Question: Given the following database structure and using the EntityFramework.

Every five minutes, the 'phasecount' table gets records for each record in 'Phase'.
'''
using (Entities db = new Entities())
{
db.ContextOptions.LazyLoadingEnabled = false;
int numberofcontrollers = (from a in db.Junctions select a).Count();
List<int> controllerids = (from b in db.Junctions select b.Id).ToList();
var configuration = (from c in db.Configurations select c).First();
DateTime laststamp = (from s in db.Stamps select s.Time).Max();
DateTime firststamp = laststamp.AddMinutes(-1 * (CountIntervalsBefore - 1) * TimeSliceLength);
var stamps = from s in db.Stamps.Include("PhaseCounts.Phase") where s.Time >= firststamp && s.Time <= laststamp orderby s.Id select s;
// check consistency; number of stamps should equal timeslices*controllers
if (stamps.Count() != CountIntervalsBefore * numberofcontrollers)
{
//counts are not available for all timeslices and controllers
//do extended consistency check (and use dummy data?)
}
}
'''
I want to select for one hour each phasecount for all phases.
stamps normally equals 72, ie 12 5-minute slices * 6 junctions.
If it doesn't equal 72, how to determine which phases and which timestamps have missing data?
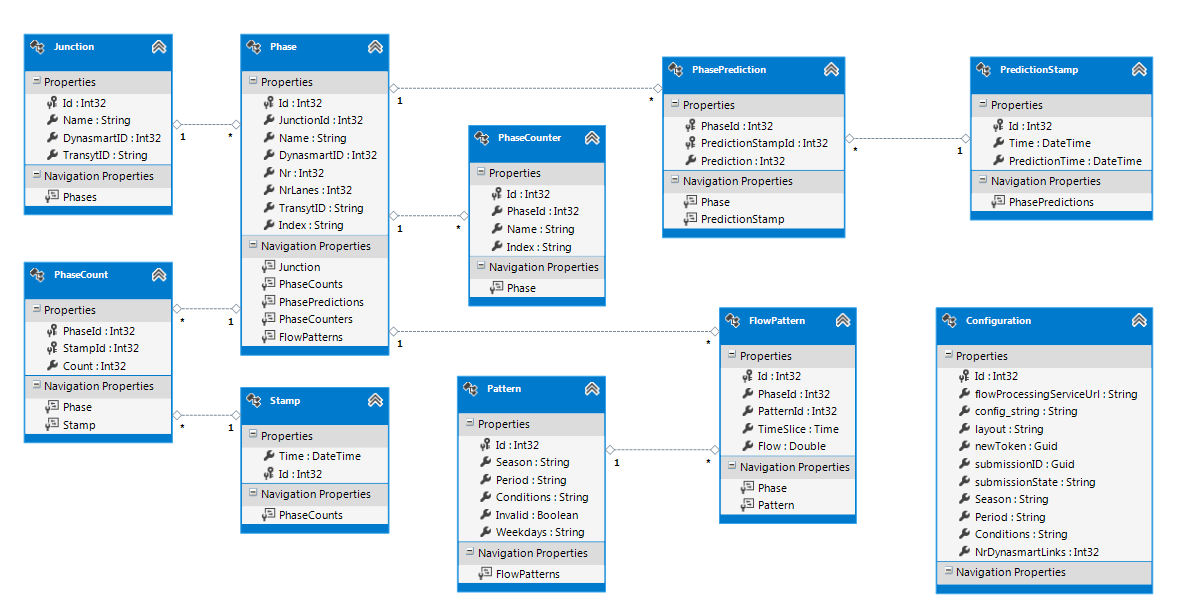
Answer: My first thoughts on a solution; this may not be the optimal search method but it should work.
Take the earliest timestamp in the group, and check that you do indeed have the correct number of records with that timestamp (from what you've said, I believe this is 6). From that you can tell if there are any missing from this set. Then look for the closest timestamp to the current one. If it's significantly more than about five minutes, you have a whole set missing. If it's around five minutes, check that you have the correct number of records with that timestamp, like with the first set. Repeat until either (total missing records + total found records = 72) or you run out of records. If you get to the end of the records and you still have some missing, then the earliest timestamp was not the first one, and you have a complete set missing there as well. At this point, either (total missing records + total found records = 72) or something has gone very wrong.